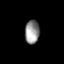
Tissue: prostate
Cell type: NK cells
Senescence score: 0.6851
Nuclear area (px): 335
Mean DAPI intensity: 146.364